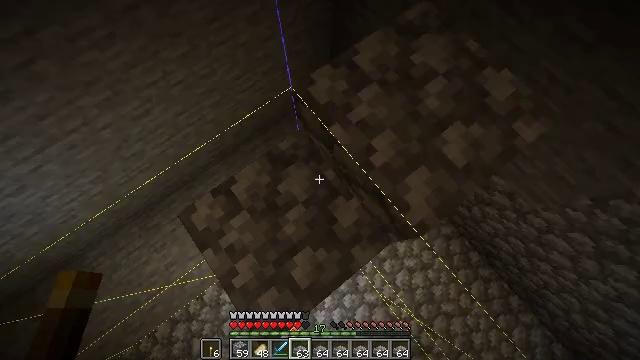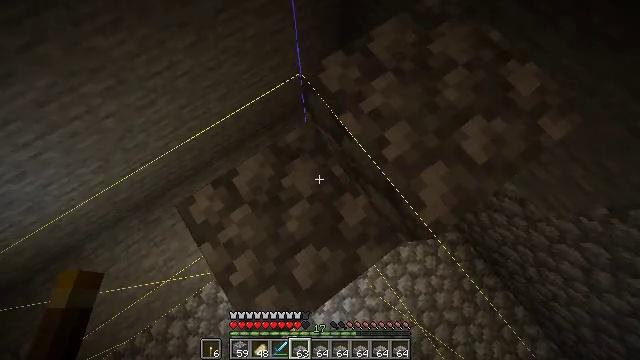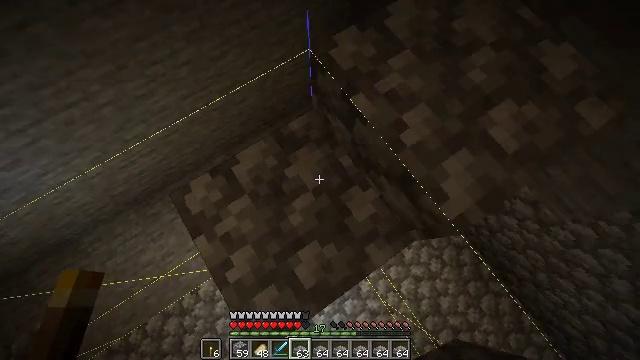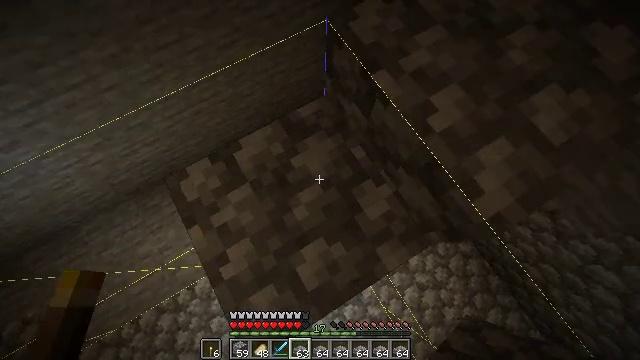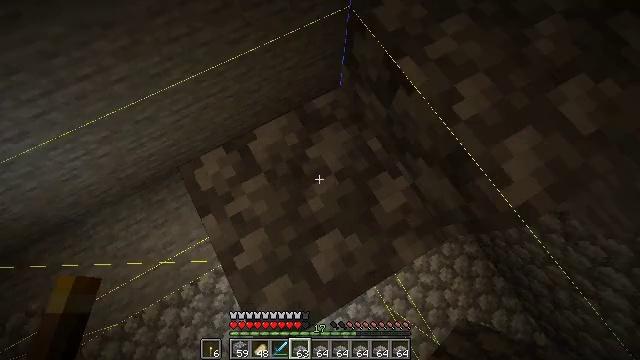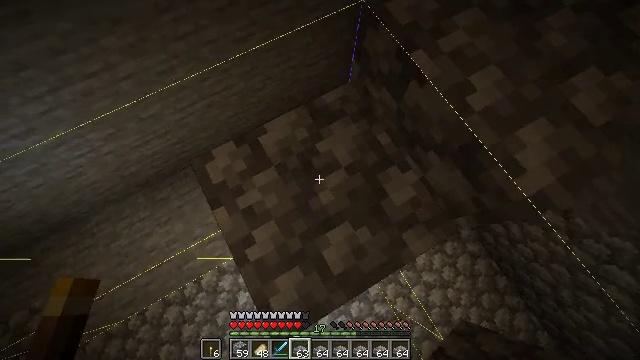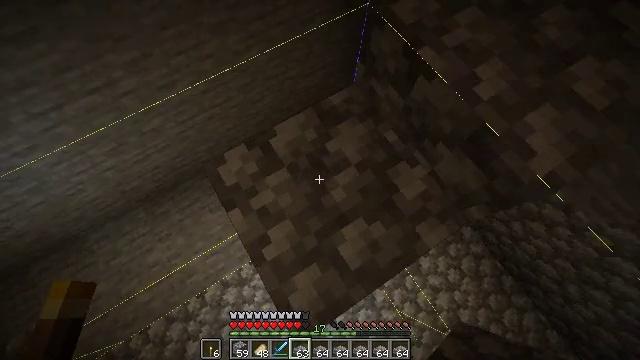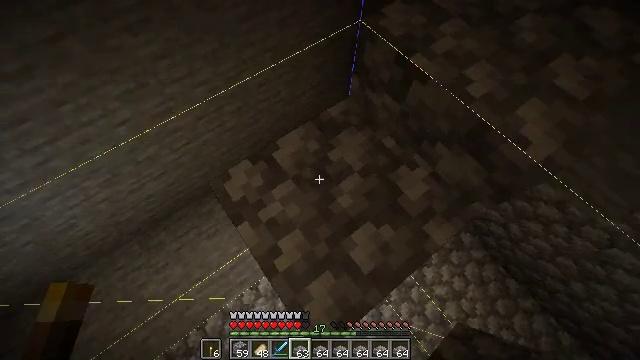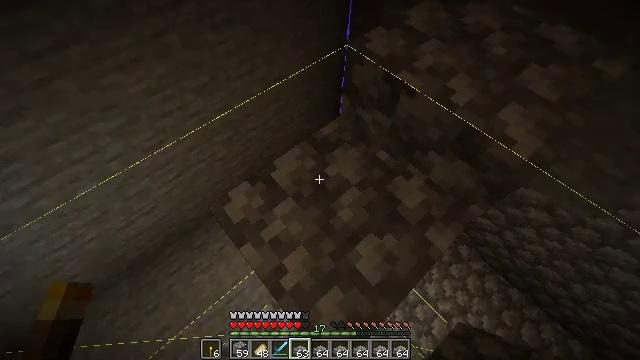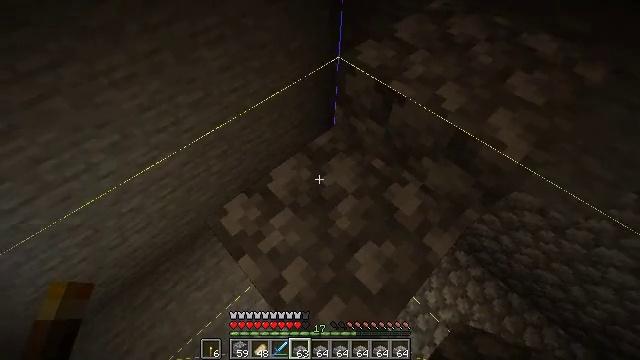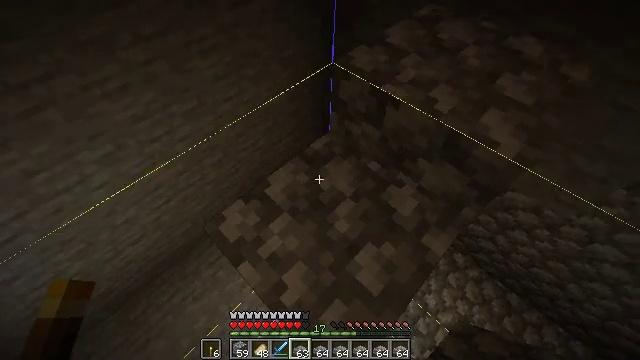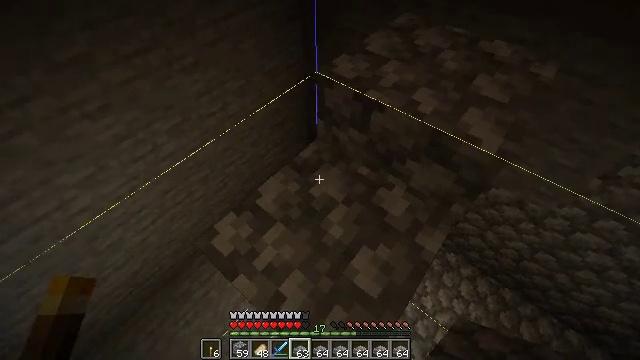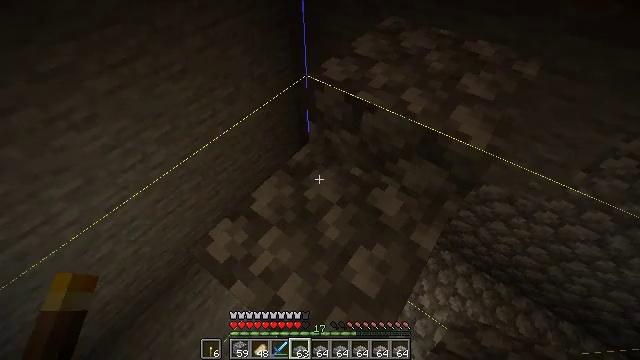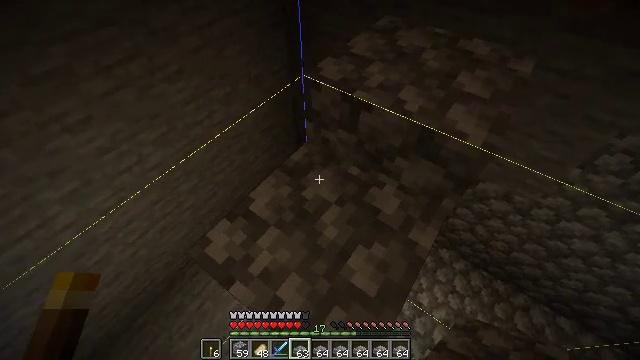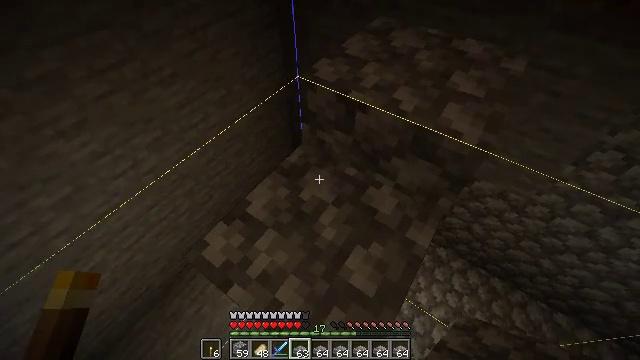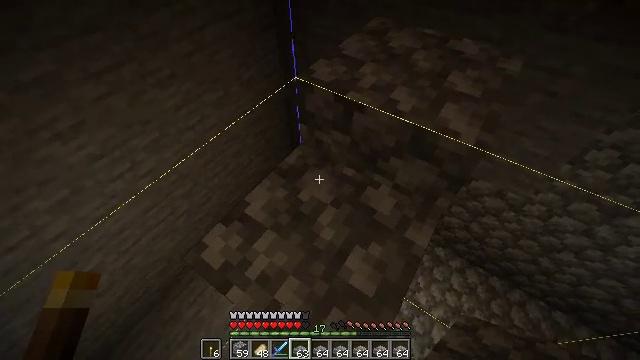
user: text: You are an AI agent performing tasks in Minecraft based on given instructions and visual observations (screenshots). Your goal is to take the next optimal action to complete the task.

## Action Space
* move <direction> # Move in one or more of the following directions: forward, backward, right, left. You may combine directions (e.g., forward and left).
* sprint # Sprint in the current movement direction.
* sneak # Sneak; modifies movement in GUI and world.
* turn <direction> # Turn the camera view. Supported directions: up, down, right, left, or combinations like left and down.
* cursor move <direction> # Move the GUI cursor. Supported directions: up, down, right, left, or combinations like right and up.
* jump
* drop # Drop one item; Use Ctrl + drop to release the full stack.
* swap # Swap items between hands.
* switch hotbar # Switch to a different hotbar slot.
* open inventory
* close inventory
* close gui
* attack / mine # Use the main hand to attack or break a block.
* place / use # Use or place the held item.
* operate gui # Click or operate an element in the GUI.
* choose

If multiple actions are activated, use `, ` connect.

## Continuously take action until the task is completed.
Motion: motion action
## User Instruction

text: Collect cobblestone slabs from your build.
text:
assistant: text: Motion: move back and move left, sneak, turn left
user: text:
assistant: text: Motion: move back and move left, sneak, turn left
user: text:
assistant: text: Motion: move back and move left, sneak, turn left
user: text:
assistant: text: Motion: move back and move left, sneak, turn left
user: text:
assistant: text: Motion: move back and move left, sneak
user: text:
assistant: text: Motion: move back and move left, sneak, turn right and up
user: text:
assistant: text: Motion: move back and move left, sneak, turn right and up
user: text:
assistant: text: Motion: sneak, turn right and up
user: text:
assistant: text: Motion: sneak, turn right and up
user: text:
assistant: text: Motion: sneak, turn right and up
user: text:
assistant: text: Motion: sneak, turn right and up
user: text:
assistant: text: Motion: sneak, turn right
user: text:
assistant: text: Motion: sneak
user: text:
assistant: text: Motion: sneak, turn right
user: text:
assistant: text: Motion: sneak
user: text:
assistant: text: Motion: sneak, turn right
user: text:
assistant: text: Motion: sneak, turn right
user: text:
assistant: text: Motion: sneak
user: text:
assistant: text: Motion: move forward and move right, sneak
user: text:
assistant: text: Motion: move forward and move right, sneak
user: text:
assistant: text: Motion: move forward and move right, sneak
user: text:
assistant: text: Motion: move forward and move right, sneak
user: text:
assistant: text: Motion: move forward, sneak, turn left and down
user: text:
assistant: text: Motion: move forward, sneak
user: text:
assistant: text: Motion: move forward, sneak
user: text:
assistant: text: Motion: move forward, sneak, turn left
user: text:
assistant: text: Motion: move forward, sneak, turn left and down
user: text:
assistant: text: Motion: move forward, sneak, turn left and down
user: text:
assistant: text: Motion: move forward, sneak, turn left
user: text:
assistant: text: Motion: move forward, sneak, turn left and down